【题型】证明题　【知识点】解析几何　【难度】medium
（2024·长宁区校级三模）已知抛物线$\Gamma: x^2 = 2y$的焦点为$F$，过点$T(1,1)$的直线$l$与$\Gamma$交于$A$、$B$两点。设$\Gamma$在点$A$、$B$处的切线分别为$l_1$，$l_2$，$l_1$与$x$轴交于点$M$，$l_2$与$x$轴交于点$N$，设$l_1$与$l_2$的交点为$P$。

(1) 设点$A$横坐标为$a$，求切线$l_1$的斜率，并证明$FM \perp l_1$；

(2) 证明：点$P$必在直线$y = x - 1$上；

(3) 若$P$、$M$、$N$、$T$四点共圆，求点$P$的坐标。

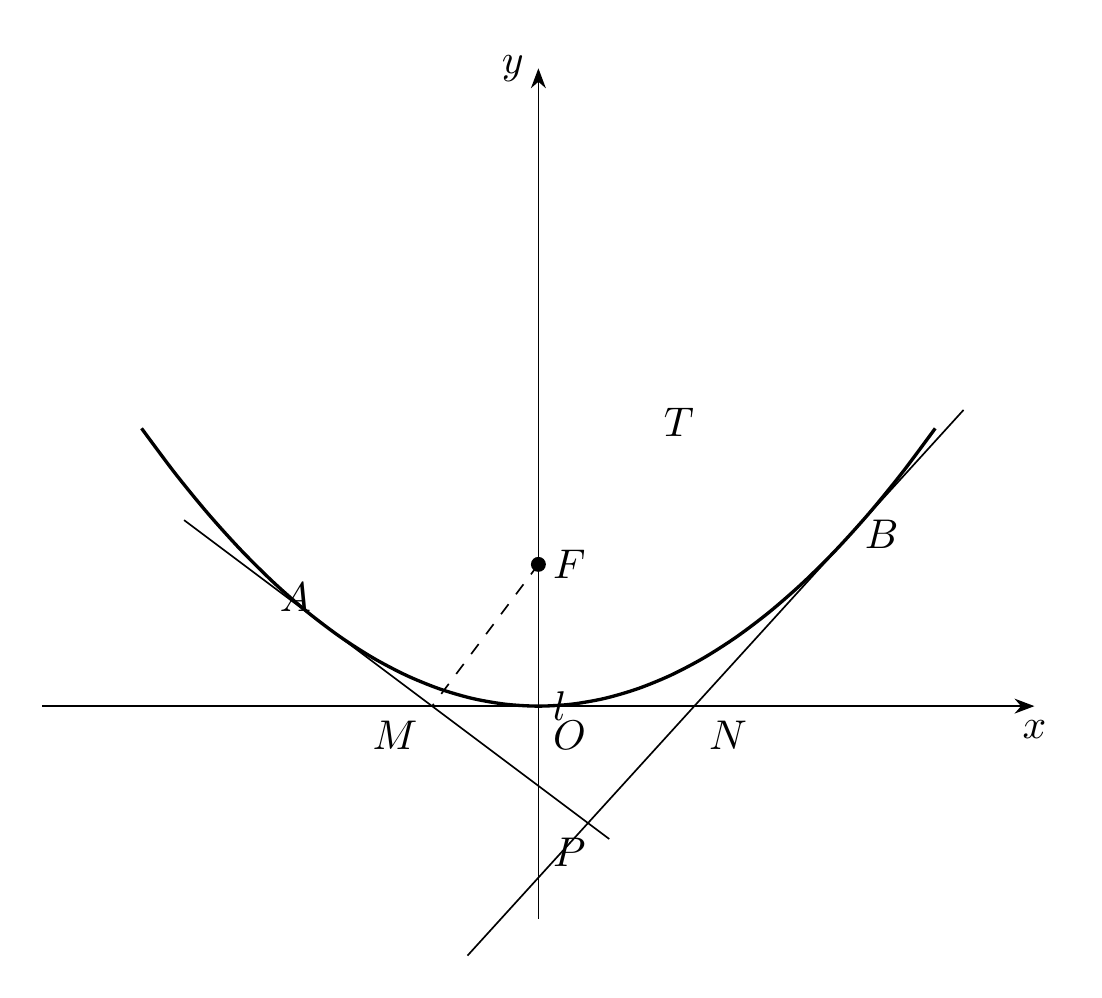
【解答】
\vspace{1em}

\textbf{【分析】}
(1) 由$y = \frac{x^2}{2}$，$y' = x$，得点$A$处的切线斜率为$a$，从而切线$l_1$的方程为$y - \frac{a^2}{2} = a(x - a)$，切线$l_1$与$x$轴的交点为$M\left(\frac{a}{2},0\right)$，又$F\left(0,\frac{1}{2}\right)$，$k_{MF} = -\frac{1}{a}$，$k_{MF} \cdot k_{l_1} = -1$，由此能证明$FM \perp l_1$；

(2) 直线$l_1: y = ax - \frac{a^2}{2}$，直线$l_2: y = bx - \frac{b^2}{2}$，联立方程组，解得交点$P\left(\frac{a+b}{2},\frac{ab}{2}\right)$，推导出$k_{AB} = k_{BT}$，由此能证明点$P$在直线$y = x - 1$上。

(3) $M\left(\frac{a}{2},0\right)$，$N\left(\frac{b}{2},0\right)$，$P\left(\frac{a+b}{2},\frac{ab}{2}\right)$，设$\triangle PMN$的外接圆方程为$x^2 + y^2 + Dx + Ey + F = 0$，求出外接圆方程为$x^2 + y^2 - \frac{a+b}{2}x - \frac{1+ab}{2}y + \frac{ab}{4} = 0$，由此能求出点$P$坐标。

\vspace{1em}

\textbf{【解答】}
解：(1) 证明：$\because y = \frac{x^2}{2}$，$y' = x$，$\therefore$点$A$处的切线斜率为$a$，

切线$l_1$的方程为$y - \frac{a^2}{2} = a(x - a)$，

切线$l_1$与$x$轴的交点为$M\left(\frac{a}{2},0\right)$，又$F\left(0,\frac{1}{2}\right)$，$k_{MF} = -\frac{1}{a}$，$k_{MF} \cdot k_{l_1} = -1$，

$\therefore FM \perp l_1$，当$a = 0$时，亦有$FM \perp l_1$，

综上，$FM \perp l_1$；

---

(2) 证明：直线$l_1: y = ax - \frac{a^2}{2}$，直线$l_2: y = bx - \frac{b^2}{2}$，

联立方程组，解得交点$P\left(\frac{a+b}{2},\frac{ab}{2}\right)$，

又点$A\left(a,\frac{a^2}{2}\right)$，$B\left(b,\frac{b^2}{2}\right)$，$T(1,1)$，

由$k_{AB} = k_{BT}$，得$\frac{a+b}{2} = \frac{\frac{b^2}{2} - 1}{b - 1}$，所以$ab - (a + b) + 2 = 0$，

点$P$在直线$y = x - 1$上。

---

(3) $M\left(\frac{a}{2},0\right)$，$N\left(\frac{b}{2},0\right)$，$P\left(\frac{a+b}{2},\frac{ab}{2}\right)$，

设$\triangle PMN$的外接圆方程为$x^2 + y^2 + Dx + Ey + F = 0$，

解得$D = -\frac{a+b}{2}$，$E = -\frac{1+ab}{2}$，$F = \frac{ab}{4}$，

$\therefore$外接圆方程为$x^2 + y^2 - \frac{a+b}{2}x - \frac{1+ab}{2}y + \frac{ab}{4} = 0$，

将$T(1,1)$代入方程，得$6 - 2(a + b) - ab = 0$，

又$a + b = ab + 2$，解得$a + b = \frac{8}{3}$，$ab = \frac{2}{3}$，

$\therefore$点$P$坐标为$\left(\frac{4}{3},\frac{1}{3}\right)$。

\vspace{1em}

\textbf{【点评】} 本题考查直线的斜率、直线方程、直线与直线垂直的性质、三角形外接圆等基础知识，考查运算求解能力，是中档题。